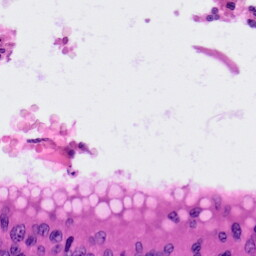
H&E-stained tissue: Colon